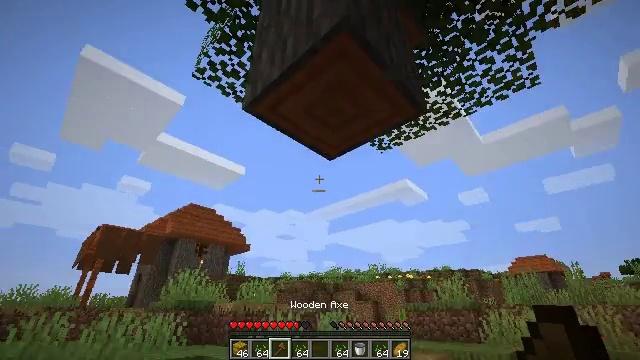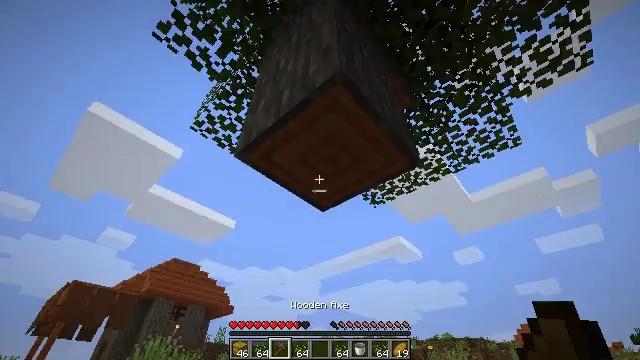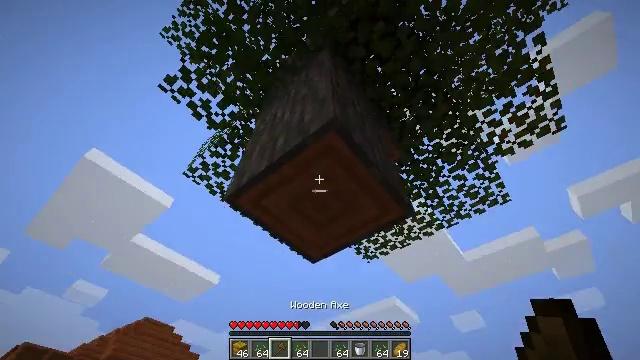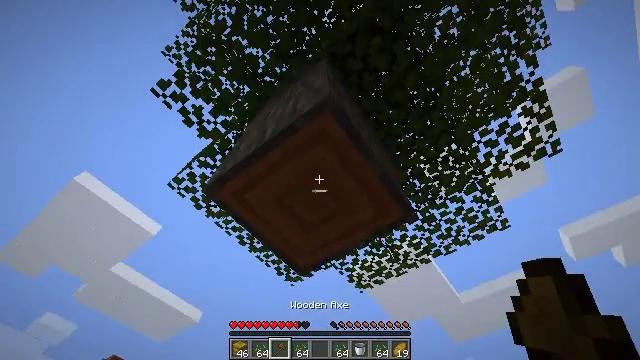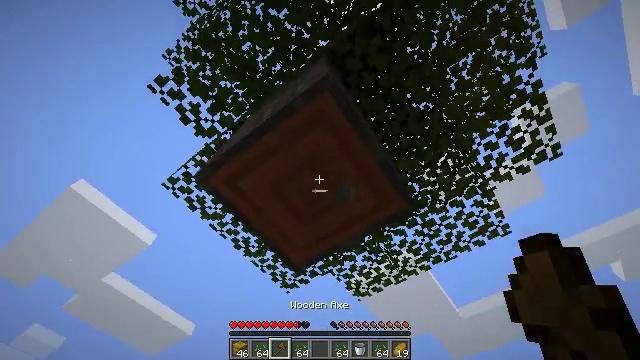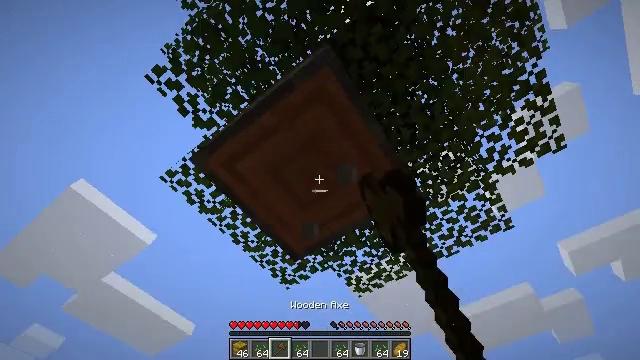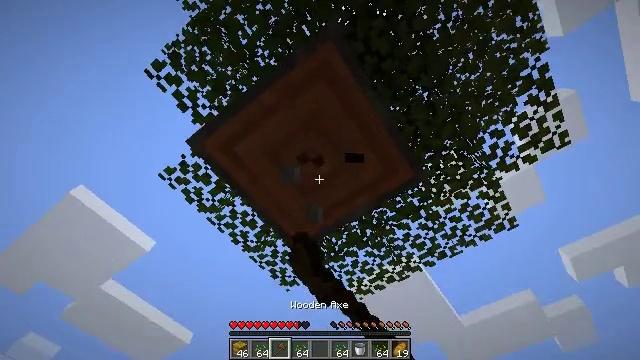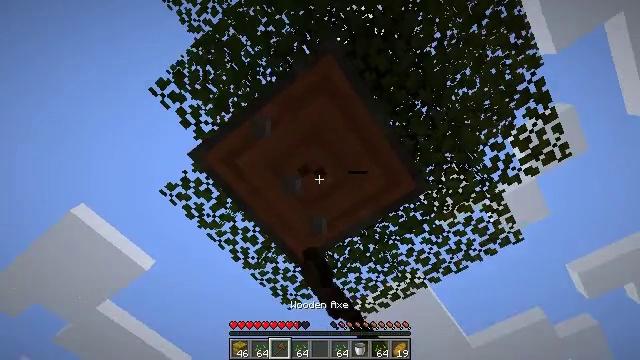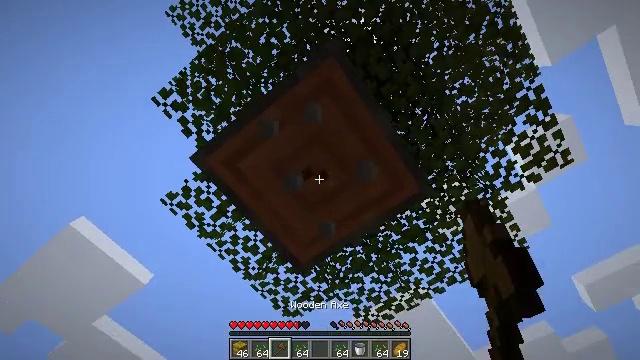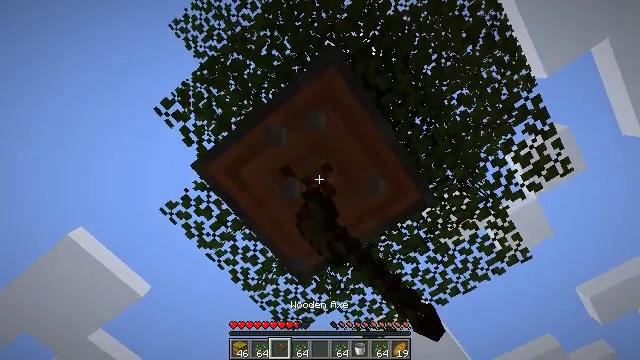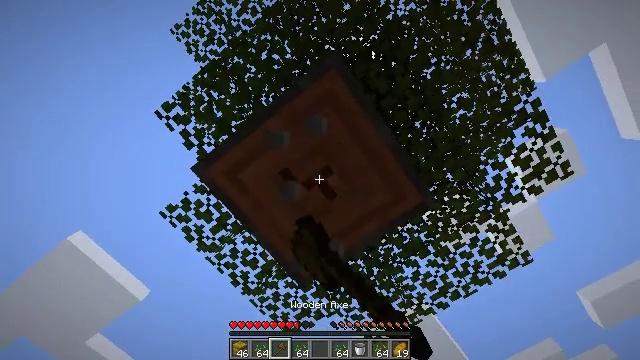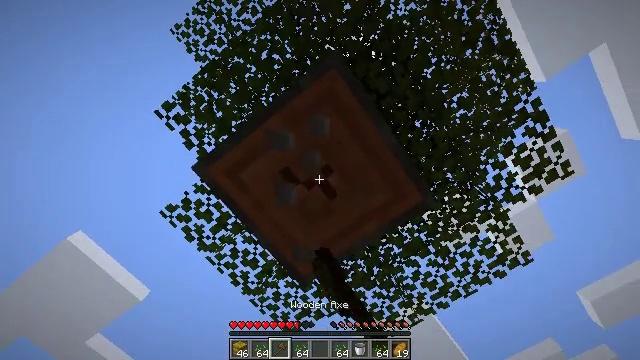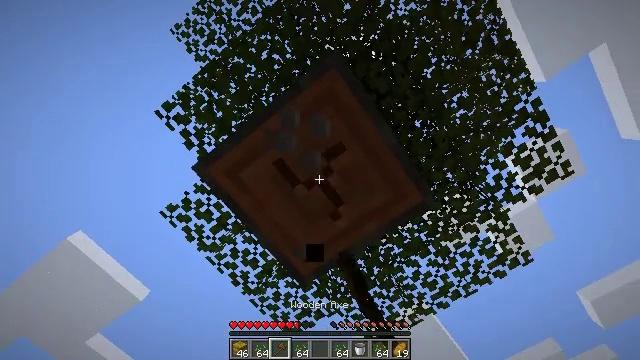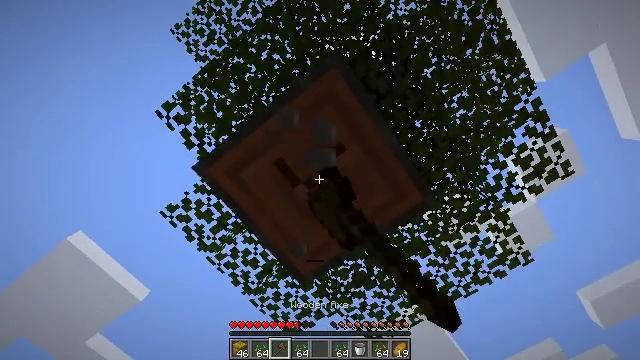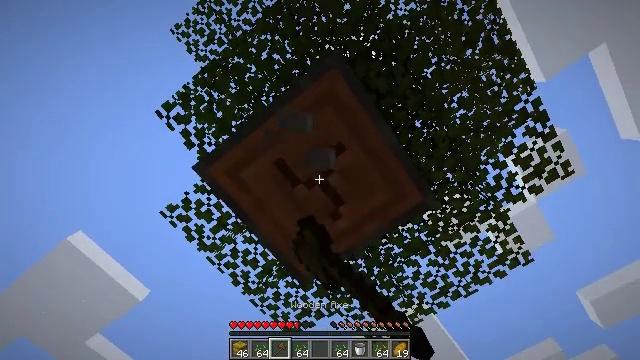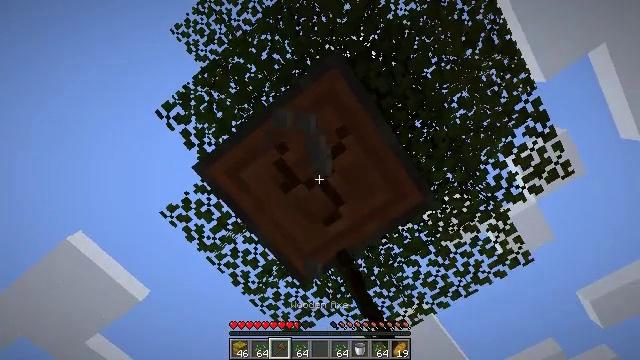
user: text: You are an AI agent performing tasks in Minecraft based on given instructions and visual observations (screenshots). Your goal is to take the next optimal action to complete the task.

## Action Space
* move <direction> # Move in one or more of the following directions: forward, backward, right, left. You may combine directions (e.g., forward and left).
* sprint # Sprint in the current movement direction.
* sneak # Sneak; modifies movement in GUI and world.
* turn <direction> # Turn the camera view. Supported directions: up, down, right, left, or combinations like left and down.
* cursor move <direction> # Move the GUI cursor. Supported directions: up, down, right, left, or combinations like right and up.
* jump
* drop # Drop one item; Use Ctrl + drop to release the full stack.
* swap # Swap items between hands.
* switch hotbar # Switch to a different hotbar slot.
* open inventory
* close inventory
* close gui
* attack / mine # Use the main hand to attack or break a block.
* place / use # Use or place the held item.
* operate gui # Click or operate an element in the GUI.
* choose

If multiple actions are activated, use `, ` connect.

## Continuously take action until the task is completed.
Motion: motion action
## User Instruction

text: Break the acacia log from the tree.
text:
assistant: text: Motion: move forward, turn right and up
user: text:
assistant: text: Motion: move forward, turn right and up
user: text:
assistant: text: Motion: move forward, turn right and up
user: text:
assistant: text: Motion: move forward, turn up, attack / mine
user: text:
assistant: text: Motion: attack / mine
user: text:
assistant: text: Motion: turn up, attack / mine
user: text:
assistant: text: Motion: turn up, attack / mine
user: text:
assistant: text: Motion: turn up, attack / mine
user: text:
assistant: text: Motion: turn up, attack / mine
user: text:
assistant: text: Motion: attack / mine
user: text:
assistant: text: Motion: attack / mine
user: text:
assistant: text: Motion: attack / mine
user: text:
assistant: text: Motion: attack / mine
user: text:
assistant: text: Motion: attack / mine
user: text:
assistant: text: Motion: attack / mine
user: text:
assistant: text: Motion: attack / mine
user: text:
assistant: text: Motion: attack / mine
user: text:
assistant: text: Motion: turn right and up, attack / mine
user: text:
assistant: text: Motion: turn right and up, attack / mine
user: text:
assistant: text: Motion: attack / mine
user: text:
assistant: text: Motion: attack / mine
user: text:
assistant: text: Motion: turn up, attack / mine
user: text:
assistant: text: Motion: turn up, attack / mine
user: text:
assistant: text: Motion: turn up, attack / mine
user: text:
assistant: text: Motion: attack / mine
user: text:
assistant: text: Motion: attack / mine
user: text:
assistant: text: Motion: attack / mine
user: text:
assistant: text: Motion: attack / mine
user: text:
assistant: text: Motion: attack / mine
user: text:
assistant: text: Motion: attack / mine